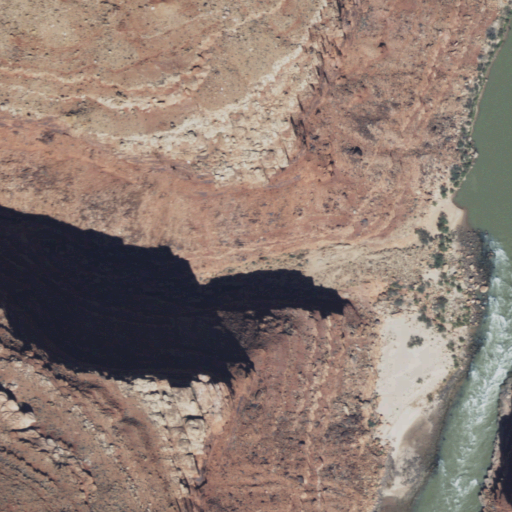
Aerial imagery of valley in Arizona named North Canyon containing shrub, barren land, open water, and grassland